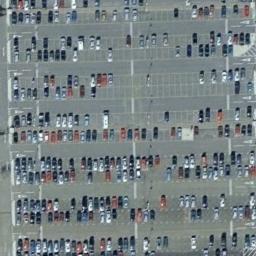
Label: parking_lot